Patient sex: F
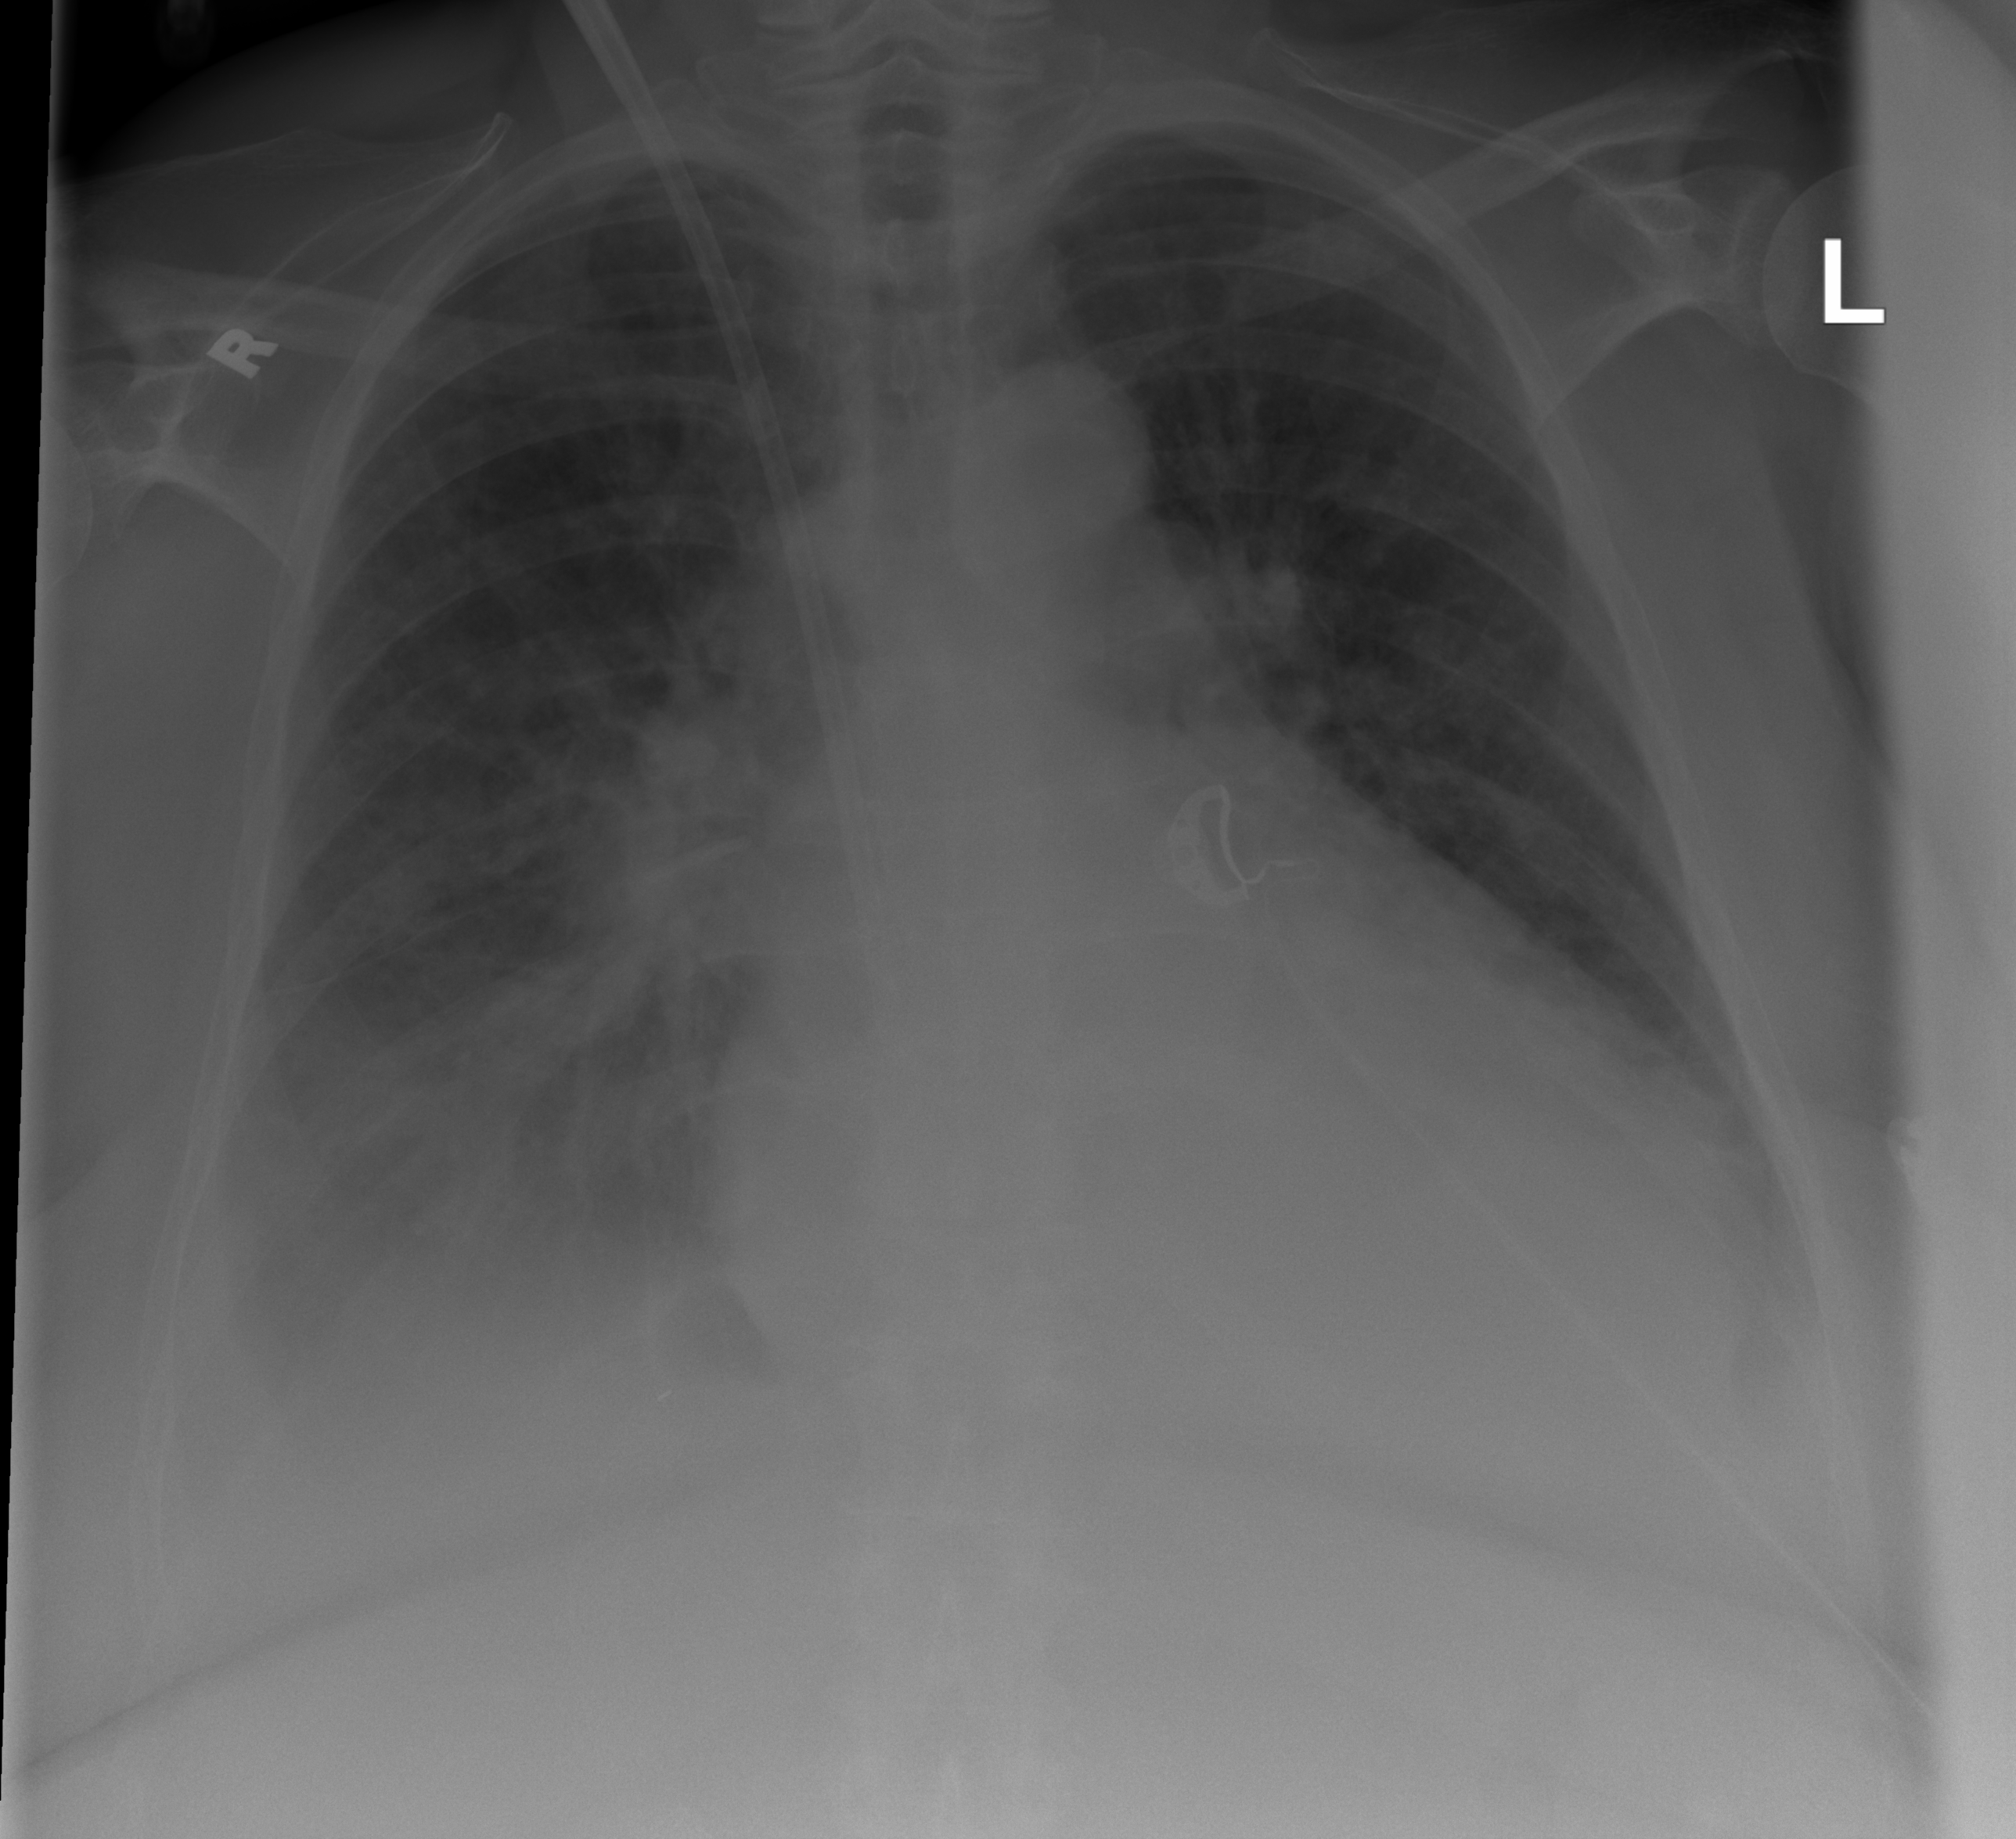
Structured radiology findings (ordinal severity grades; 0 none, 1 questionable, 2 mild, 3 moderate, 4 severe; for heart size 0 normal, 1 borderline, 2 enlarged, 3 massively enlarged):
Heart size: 2
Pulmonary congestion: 2
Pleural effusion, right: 2
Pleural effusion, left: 2
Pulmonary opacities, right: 0
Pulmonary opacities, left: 0
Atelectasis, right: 2
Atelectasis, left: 2